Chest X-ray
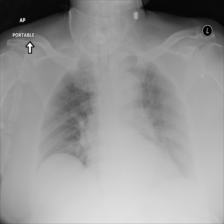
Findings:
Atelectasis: negative
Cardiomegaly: negative
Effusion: negative
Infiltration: negative
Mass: negative
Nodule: negative
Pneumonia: negative
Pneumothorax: negative
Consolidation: negative
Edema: negative
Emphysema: negative
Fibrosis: negative
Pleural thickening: negative
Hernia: negative